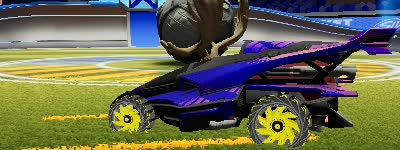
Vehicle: aftershock